Question:
See the screenshot above, I was looking for section, but missing when I create a New project from XCode 5.1
Is there anyway to bring out that section?
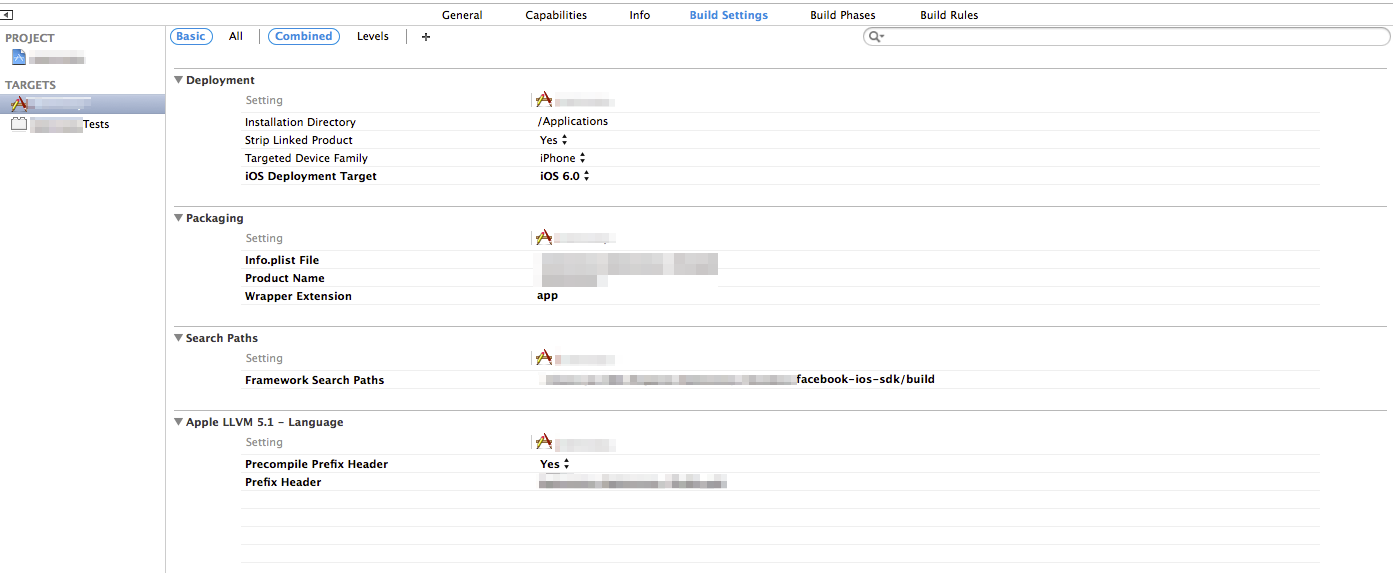
Answer: Switch the filter from "Basic" to "All" in the top left corner.